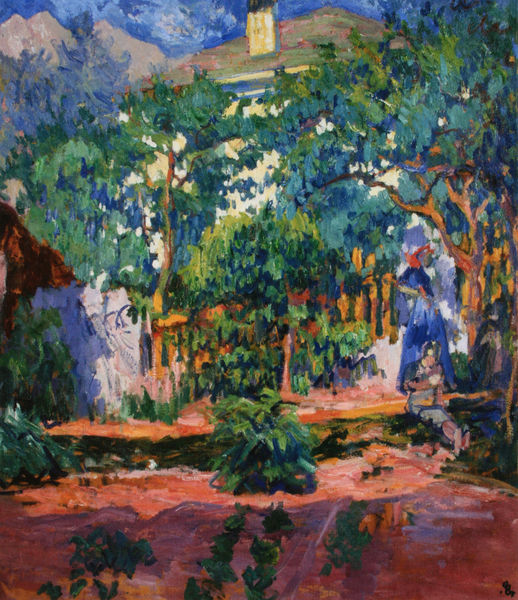
Titel: Giardino al sole, Garten in der Sonne
Künstler: Giovanni Giacometti
Institution: Privatbesitz
Schlagwörter: baum, berg, blau, gemälde, mann, schatten, weiß, bäume, grün, impressionismus, landschaft, menschen, sand, sitzen, äste, braun, bunt, frau, kleid, dach, haus, rot, zaun, expressionismus, mensch, signatur, öl, erde, feld, strauch, pflanze, kamin, schornstein, garten, farbig, sommer, ernte, berge, fels, gebirge, mauer, gaugin, salat, 20.jahrhundert